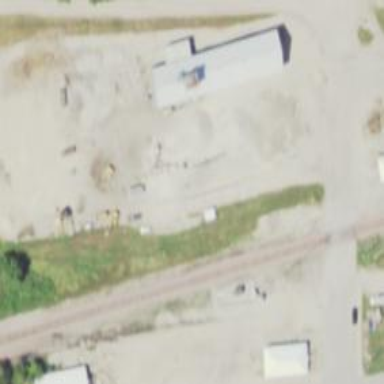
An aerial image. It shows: Abandoned railway siding.